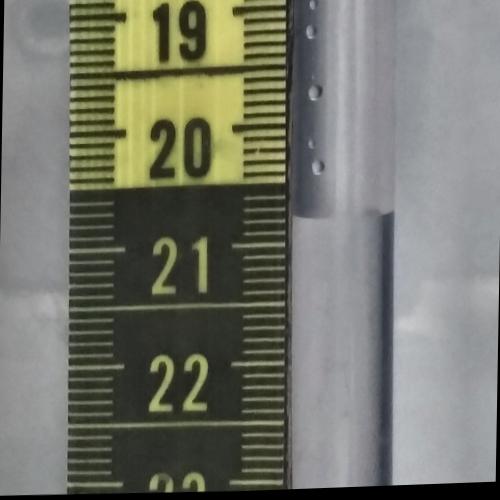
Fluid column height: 20.8 cm